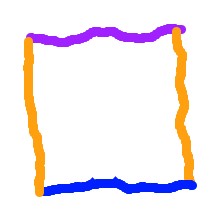
Shape: square